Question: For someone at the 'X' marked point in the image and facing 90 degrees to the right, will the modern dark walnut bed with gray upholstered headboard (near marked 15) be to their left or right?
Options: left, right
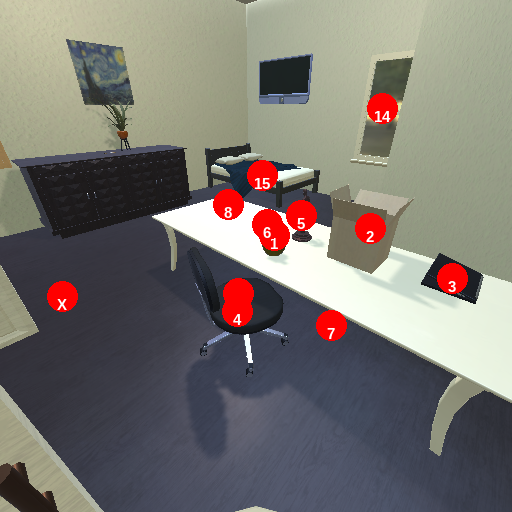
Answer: left